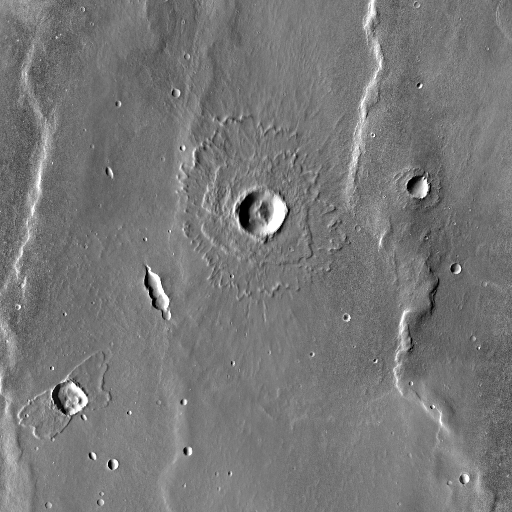
Crater classes present: Background, Other, Layered, Secondary